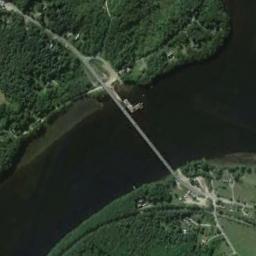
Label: bridge